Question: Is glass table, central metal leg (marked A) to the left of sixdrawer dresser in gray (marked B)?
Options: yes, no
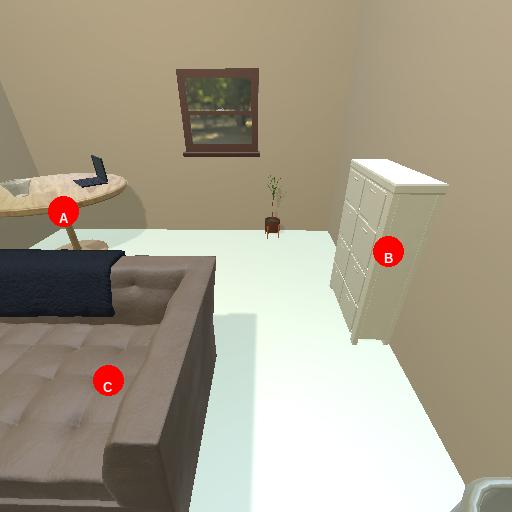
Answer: yes